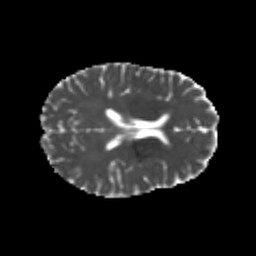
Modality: MD
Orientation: axial
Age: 25
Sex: female
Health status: healthy
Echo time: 0.074 s